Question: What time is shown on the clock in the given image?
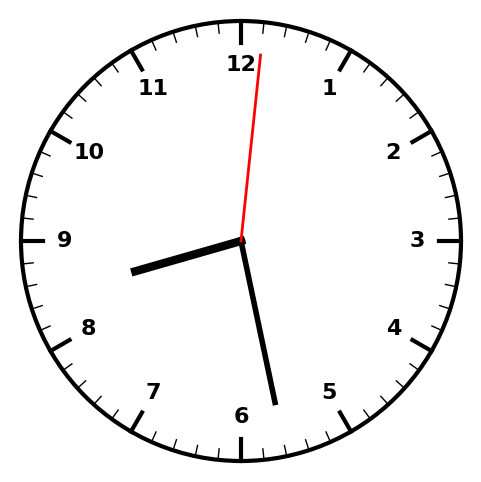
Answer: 08:28:01